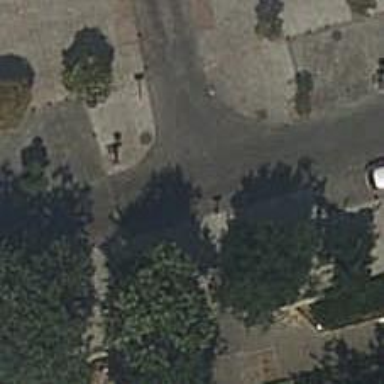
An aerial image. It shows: Residential road with paving stones.